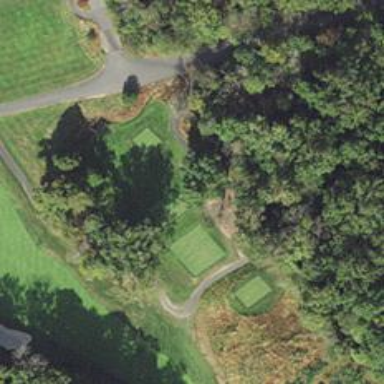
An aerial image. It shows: Footway that doubles as golf path.